Question: I have a simple CSS related question. How do I obtain the right end blur/fade as shown in the image?

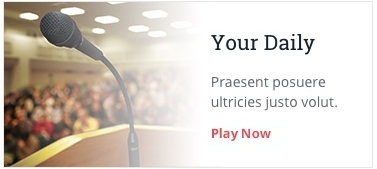
Answer: # Two methods
Let's make this:
<URL>
## 1. Using box-shadow
IE 9 + for <URL>
- Place appropriate 'box-shadow' inset in the div- The div is given left padding to line it's text up with the white part of the background (the <URL>
### Box-shadow example
'''
div {
background: url(https://i.stack.imgur.com/AF4np.jpg) no-repeat;
height: 500px;
width: 500px;
border: solid 1px #000;
padding-left: 300px;
box-sizing: border-box;
box-shadow: inset -350px 0 100px 0 #FFF;
}
'''
'''
<div>
<h1>Title</h1>
<p>Paragraph</p>
<a>Link</a>
</div>
'''
## 2. Using multiple background images with a linear-gradient
: IE 9 + for <URL>
- The container div is given a linear-gradient background followed by the image background (separated by a comma)- The div is given left padding to line it's text up with the white part of the background (the <URL>
### Gradient example
'''
div {
background: linear-gradient(to right, rgba(255, 255, 255, 0) 0, rgba(255, 255, 255, 1) 240px, rgba(255, 255, 255, 1) 290px), url(https://i.stack.imgur.com/AF4np.jpg) no-repeat;
height: 500px;
width: 500px;
border: solid 1px #000;
padding-left: 250px;
box-sizing: border-box;
}
'''
'''
<div>
<h1>Title</h1>
<p>Paragraph</p>
<a>Link</a>
</div>
'''